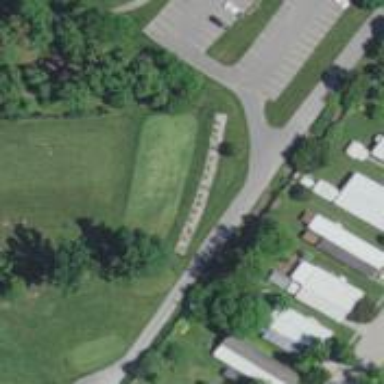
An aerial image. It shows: Path for both roads and golfers.